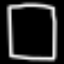
Label: square